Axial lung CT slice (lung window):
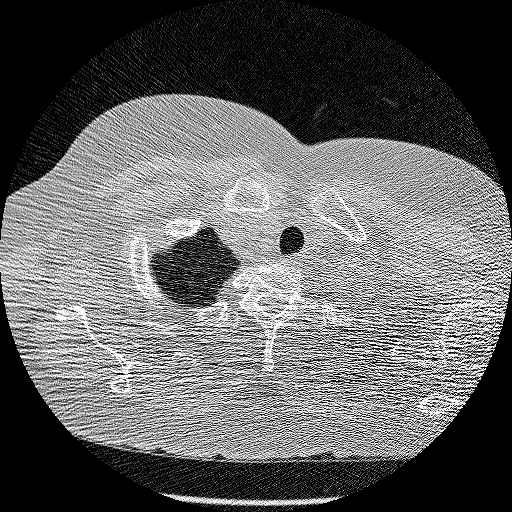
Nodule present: no